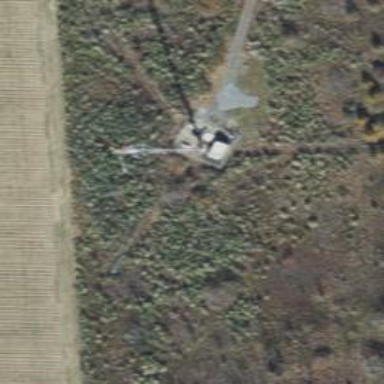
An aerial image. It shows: Communications tower.